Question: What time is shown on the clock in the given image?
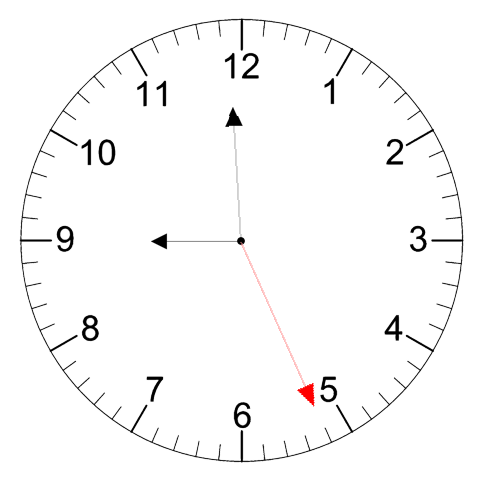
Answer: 08:59:26